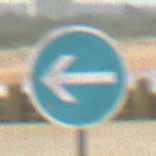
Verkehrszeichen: VorgeschriebeneFahrtrichtungHierLinks
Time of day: MorningAfternoon
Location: Outdoor (Suburban)
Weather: PartlyCloudy
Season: NotSpecified
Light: Natural